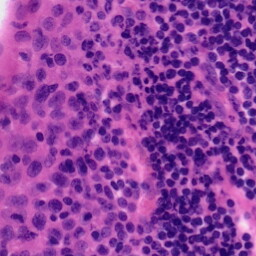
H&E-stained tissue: Tonsil